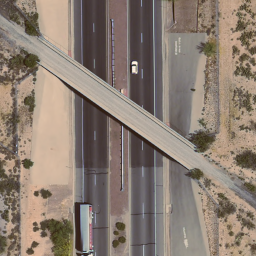
Label: intersection